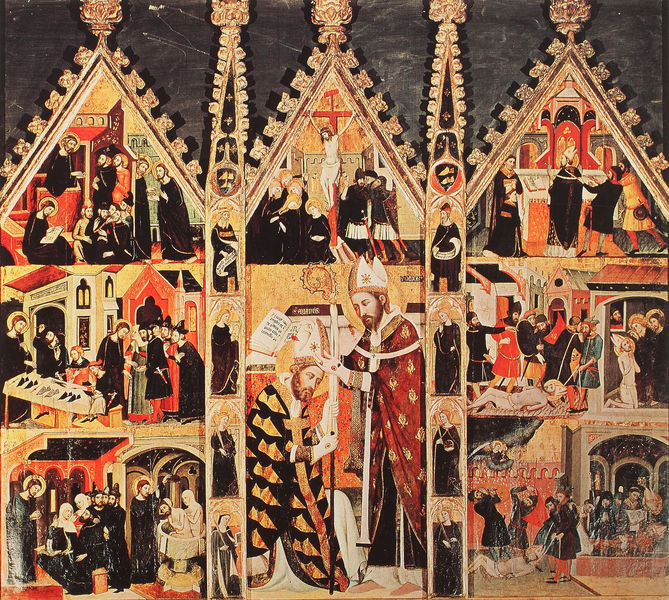
Titel: Altaraufsatz aus St. Mark von den Schuhmachern (St. Mark of the shoemakers)
Künstler: Arnau Bassa
Institution: Manresa, Kathedrale
Schlagwörter: blau, gemälde, umhang, weiß, gelb, menschen, braun, orange, schwarz, haus, rot, bibel, geschichte, kirche, gewand, gold, mantel, drei, gotik, stab, giebel, bischof, könig, papst, tafel, buch, glaube, kreuz, schwerter, aufsetzen, kardinal, altar, heiligenschein, orgel, christus, jesus, jesus christus, kreuzigung, christlich, gottesdienst, segnung, bischöfe, mitra, mönche, kutten, heilige, register, taufe, szenen, gothisch, ikone, geschnitzt, tafelbild, tryptichon, russisch, fialen, gotteshaus, dreipass, bischofsweihe, triptychon, biebel, weihe, bischofsstab, krummstab, raüme, verrat, jeus, orgal, mitry, heilige drei, ordination, christen passion